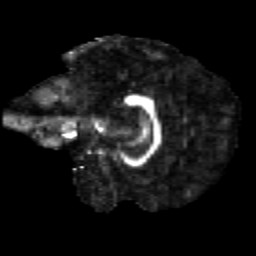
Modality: FA
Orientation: sagittal
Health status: healthy
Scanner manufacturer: siemens
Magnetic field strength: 3 T
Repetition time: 12 s
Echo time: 0.092 s